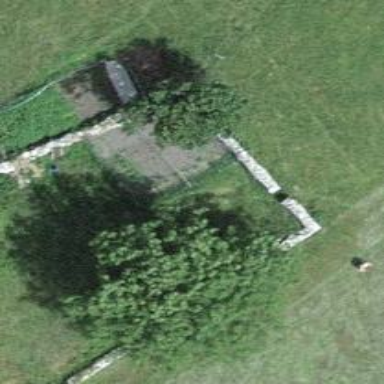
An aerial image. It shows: Dry stone wall barrier.